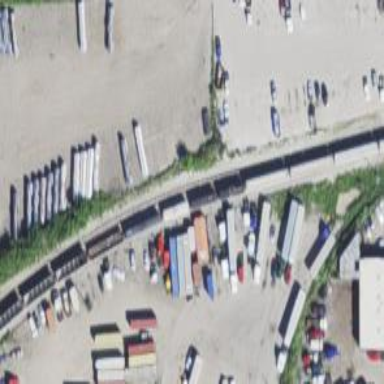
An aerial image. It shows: Abandoned railway siding.